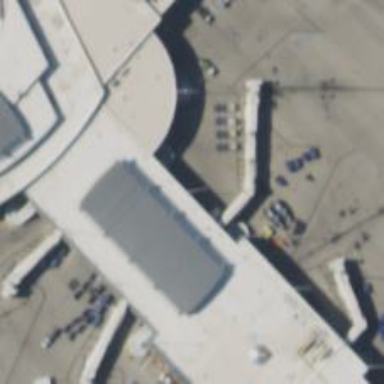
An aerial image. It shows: Airport gate.